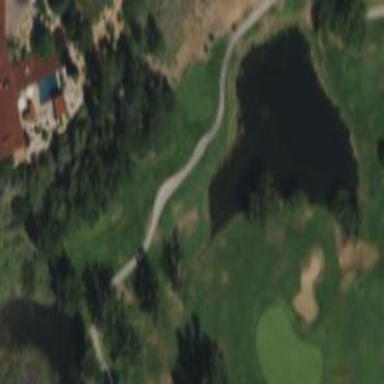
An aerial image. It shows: Water hazard on golf course. The hazard is natural water feature.